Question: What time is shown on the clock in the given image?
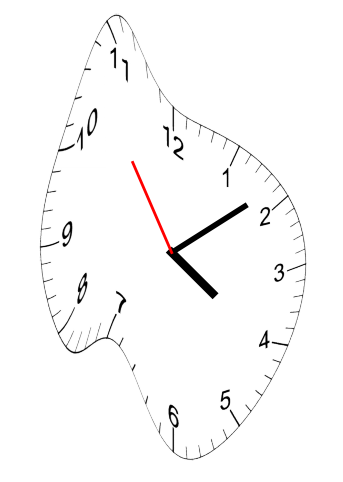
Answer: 04:08:54